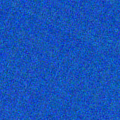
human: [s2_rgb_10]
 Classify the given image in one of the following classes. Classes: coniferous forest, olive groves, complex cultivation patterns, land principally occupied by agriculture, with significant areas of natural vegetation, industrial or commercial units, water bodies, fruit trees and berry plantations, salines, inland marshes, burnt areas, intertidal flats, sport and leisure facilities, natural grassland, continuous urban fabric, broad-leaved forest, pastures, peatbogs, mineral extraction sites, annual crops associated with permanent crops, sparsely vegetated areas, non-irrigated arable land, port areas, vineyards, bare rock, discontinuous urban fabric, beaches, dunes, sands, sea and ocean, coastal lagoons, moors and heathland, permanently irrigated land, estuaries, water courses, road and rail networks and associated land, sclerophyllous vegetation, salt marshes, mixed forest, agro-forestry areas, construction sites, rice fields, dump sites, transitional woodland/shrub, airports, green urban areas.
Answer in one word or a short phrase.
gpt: sea and ocean